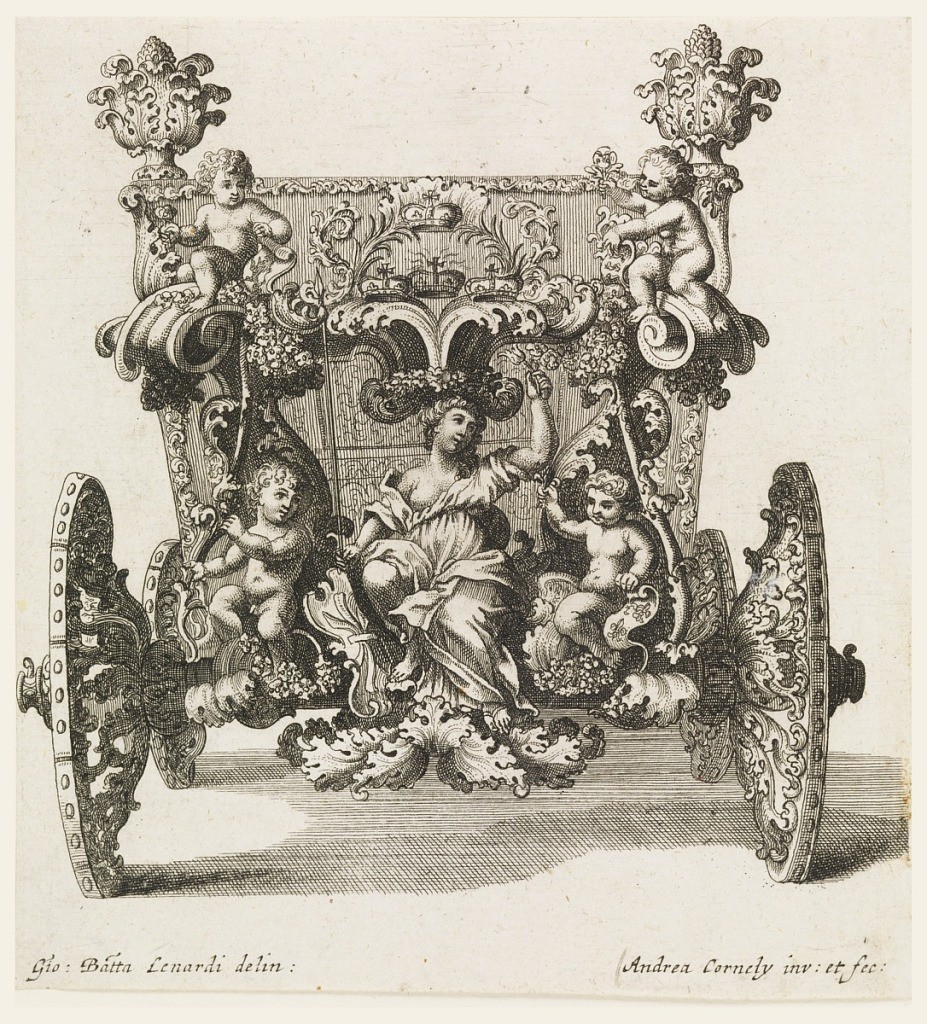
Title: Second Carriage of Lord Castelmaine: rear view
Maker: Arnold van Westerhout, Flemish, 1651 – 1725
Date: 1700
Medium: Etching and engraving on white paper
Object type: Print
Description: Rear view of carriage: a group consisting of four seated children and a seated woman rises over the rear axle. The woman carries a bracket with four crowns upon her head.